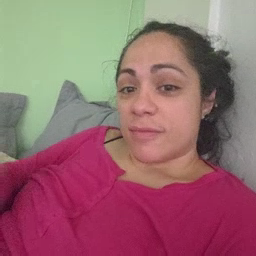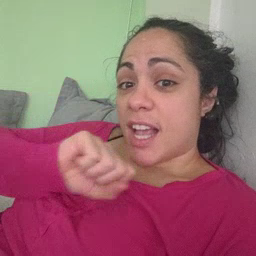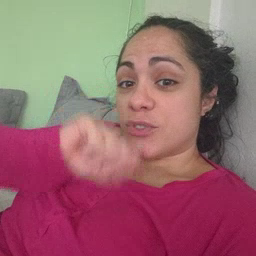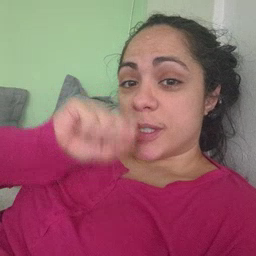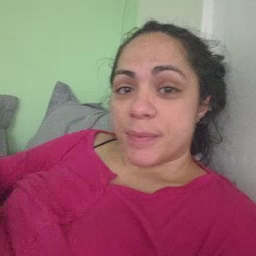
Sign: icecream